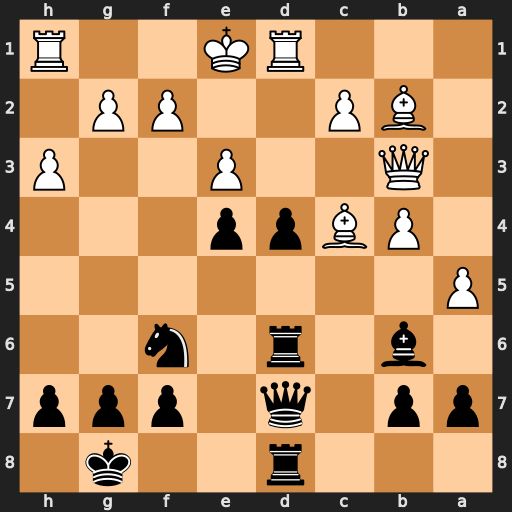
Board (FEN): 3r2k1/pp1q1ppp/1b1r1n2/P7/1PBpp3/1Q2P2P/1BP2PP1/3RK2R
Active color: b
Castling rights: K
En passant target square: -
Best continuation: dxe3 Rxd6 Qxd6